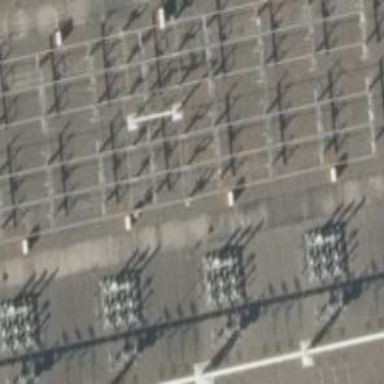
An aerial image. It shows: Power line with three cables.